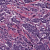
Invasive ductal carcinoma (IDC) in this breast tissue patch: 1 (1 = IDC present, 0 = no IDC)